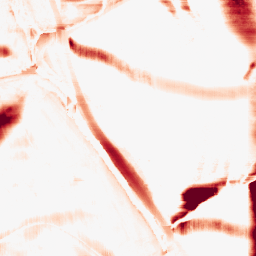
Category: morphological
Decomposition family: morphological_rect
Decomposition parameters: operation: opening
width: 50
height: 20
Upsampling method: bicubic_16x
Upsampling parameters: scale: 16
Upsampling scale: 16